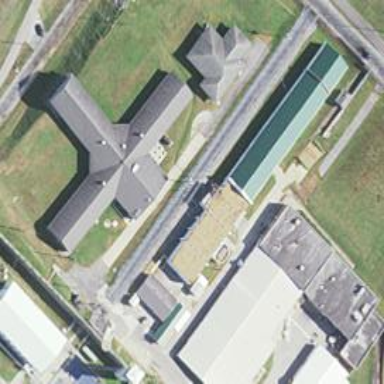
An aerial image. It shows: Prison building with gabled roof.